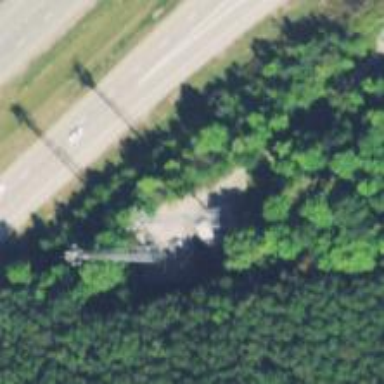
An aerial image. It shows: Mast structure.